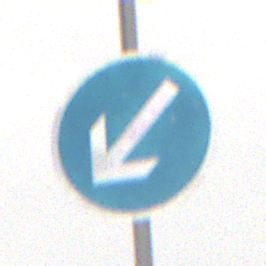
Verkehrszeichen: VorgeschriebeneVorbeifahrtLinks
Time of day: MorningAfternoon
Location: Outdoor (Nature)
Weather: Overcast
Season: Winter
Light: Natural